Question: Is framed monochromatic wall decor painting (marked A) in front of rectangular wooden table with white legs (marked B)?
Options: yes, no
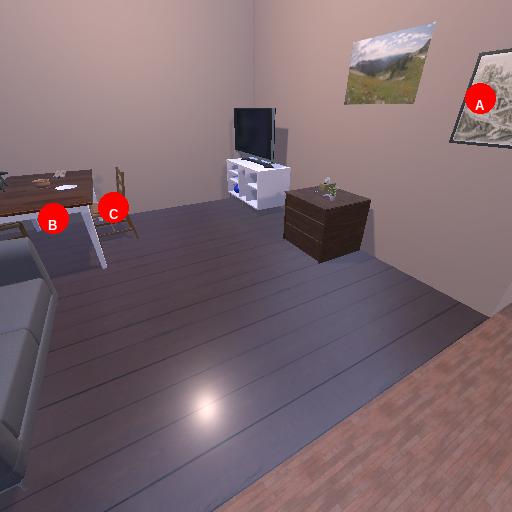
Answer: yes